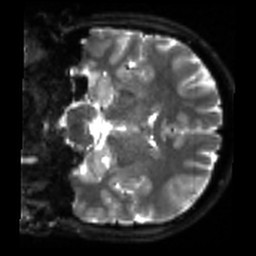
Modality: sbref
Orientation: coronal
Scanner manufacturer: siemens
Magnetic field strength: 3 T
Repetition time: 4 s
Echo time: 0.0594 s